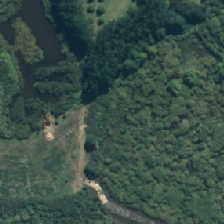
Land cover: low_producing_grassland